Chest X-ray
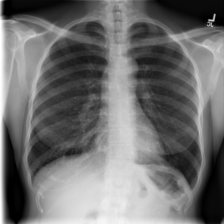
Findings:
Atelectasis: negative
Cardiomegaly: negative
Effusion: negative
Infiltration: negative
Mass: negative
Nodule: negative
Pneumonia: negative
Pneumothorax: negative
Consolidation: negative
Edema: negative
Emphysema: negative
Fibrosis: negative
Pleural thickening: negative
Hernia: negative